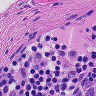
Metastatic tissue present: no